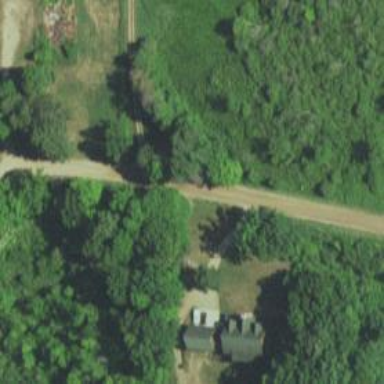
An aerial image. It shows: Driveway leading to service road.